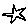
Label: star